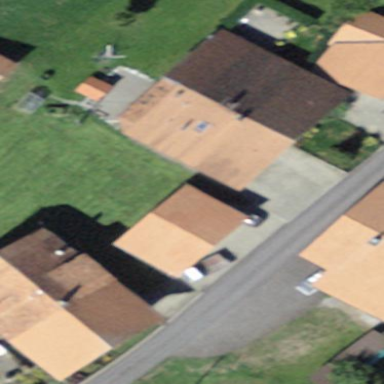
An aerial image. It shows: Residential building.